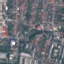
Label: Residential